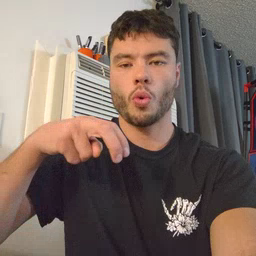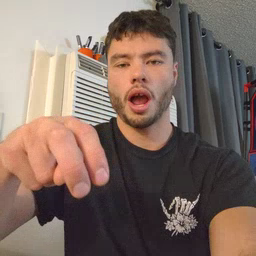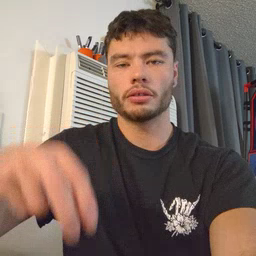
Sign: ride